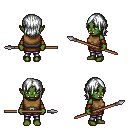
a pixel art fantasy rpg character, female body template, orc, green skin, leather chest armor, metal pants, white long bangs hairstyle, leather bracers, spear, four views (front, back, left, right), 2x2 character sprite sheet, small pixel art, hard edges, no anti-aliasing